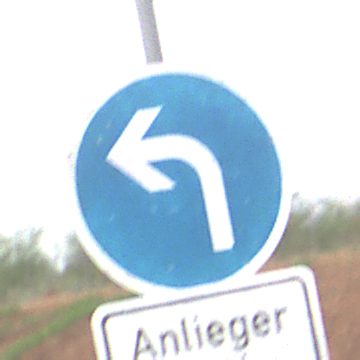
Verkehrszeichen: VorgeschriebeneFahrtrichtungLinks
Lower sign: PersonengruppenFrei1
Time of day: Midday
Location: Outdoor (Nature)
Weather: PartlyCloudy
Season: NotSpecified
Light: Natural